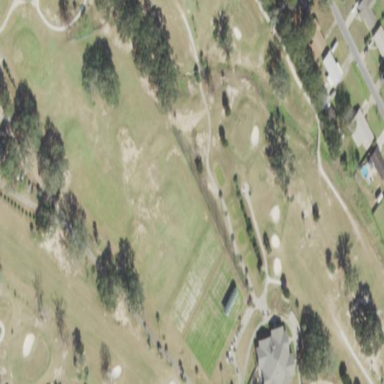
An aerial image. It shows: Driving range for golf on grass.